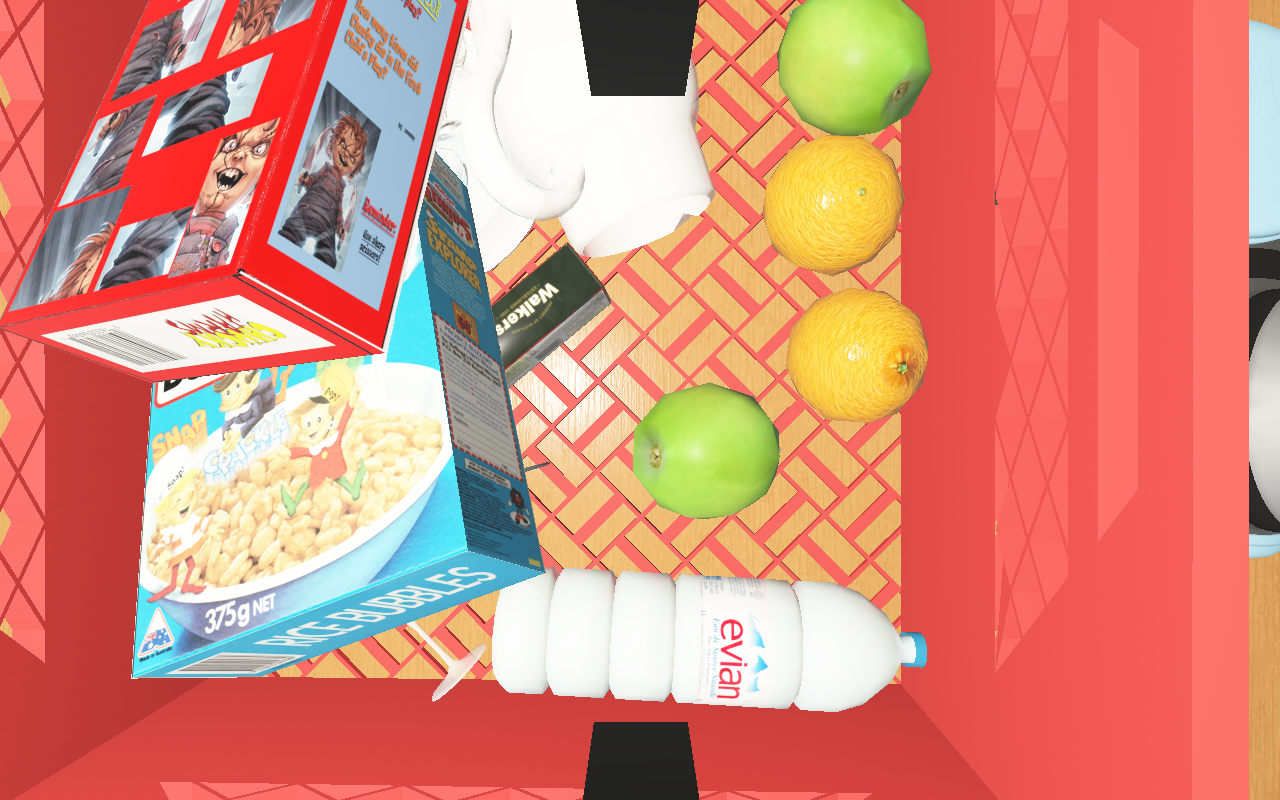
Objects in the scene:
carafe
water bottle
apple
apple
orange
plate
glass
wineglass
jam jar
cereal box
biscuit box